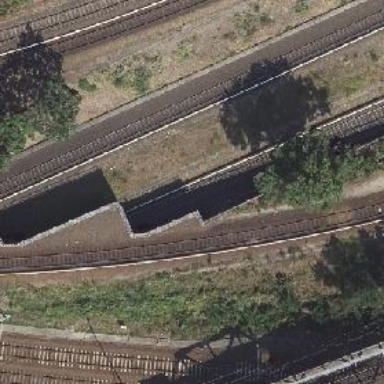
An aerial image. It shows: Solitary milestone along the railway.